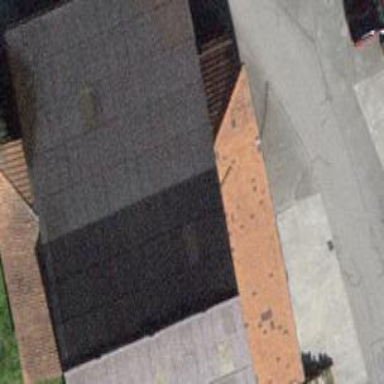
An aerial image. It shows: Shed.